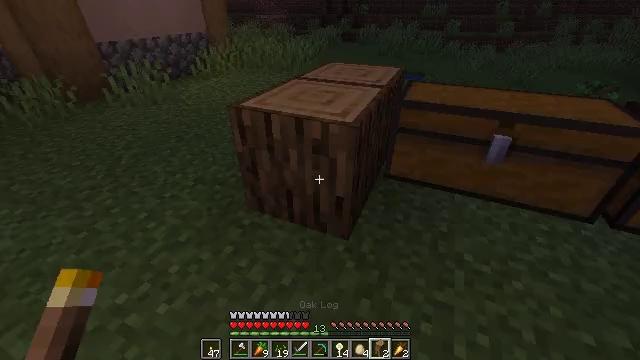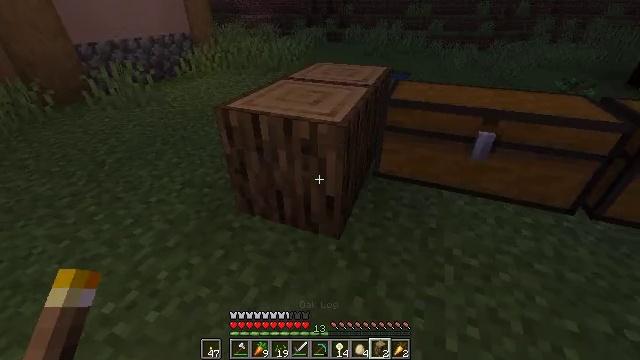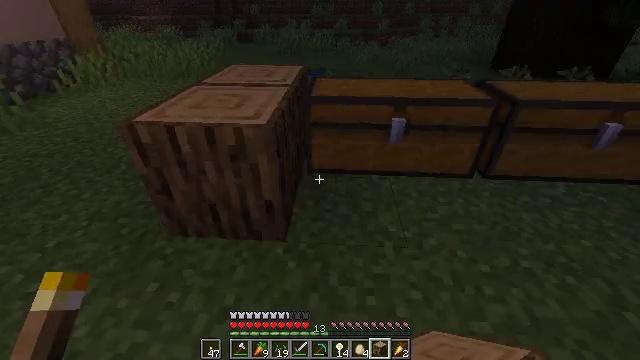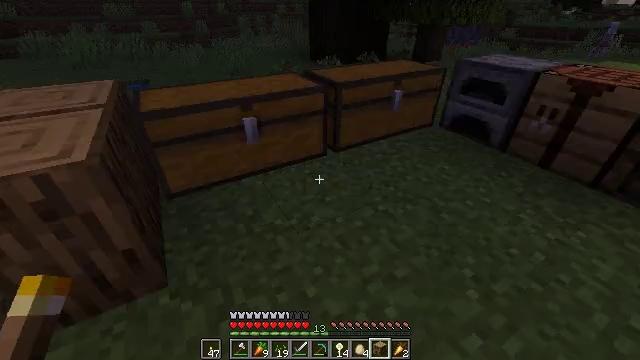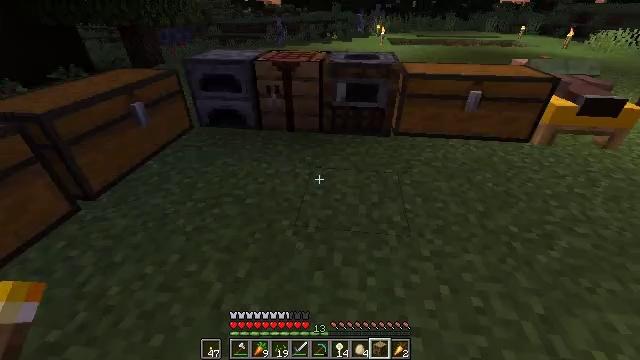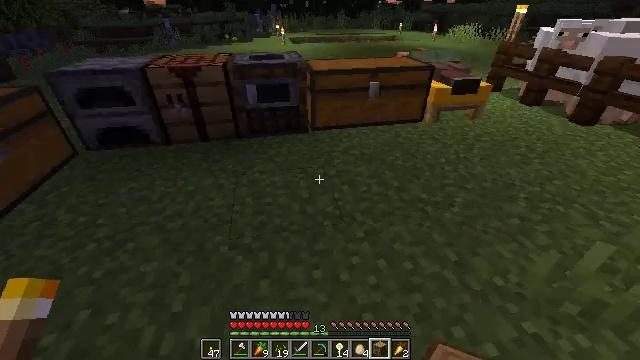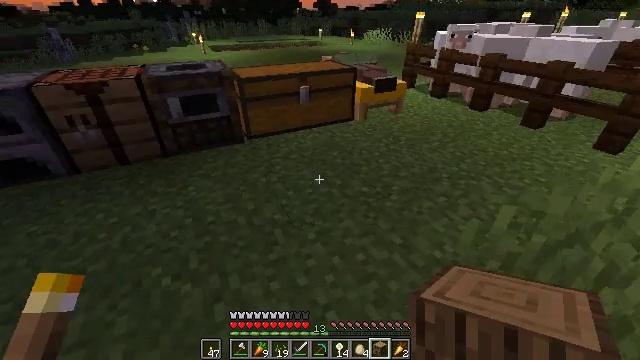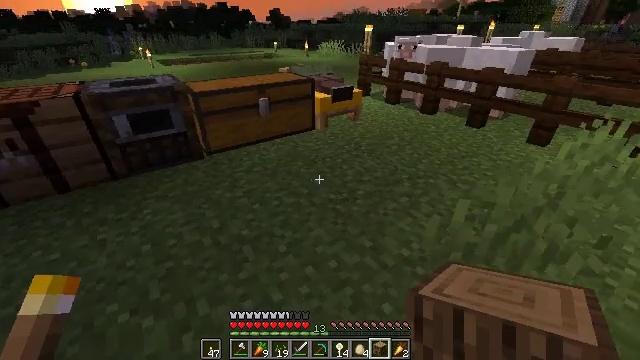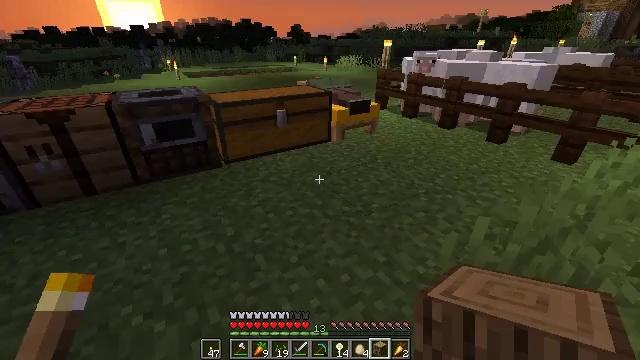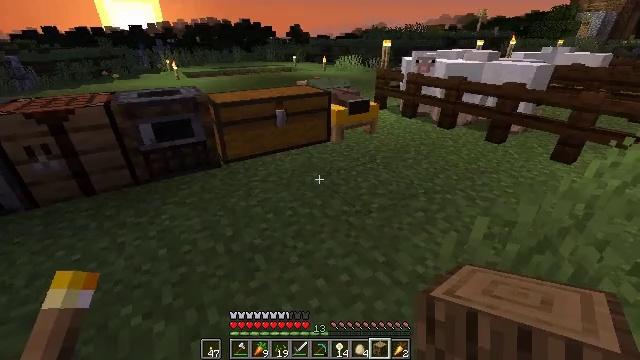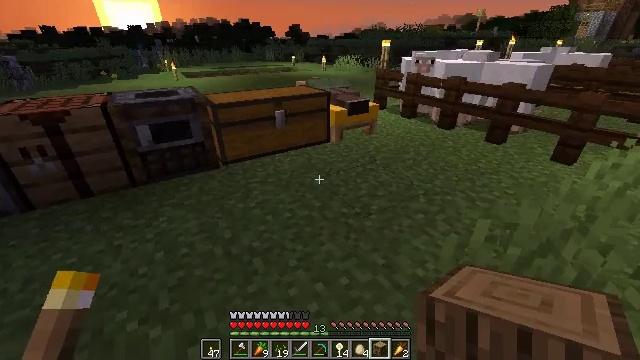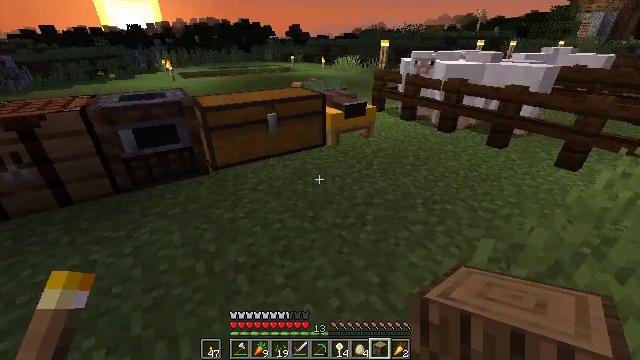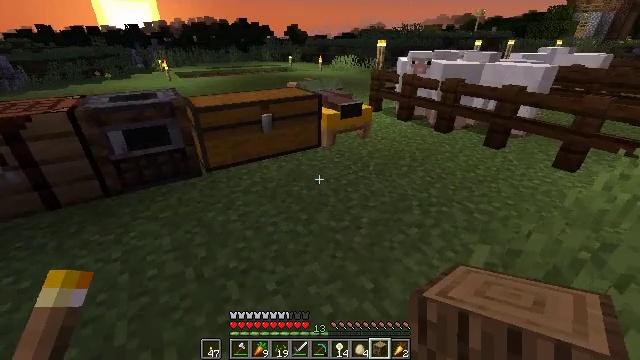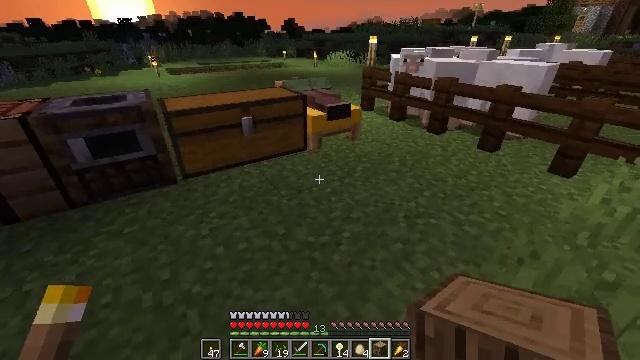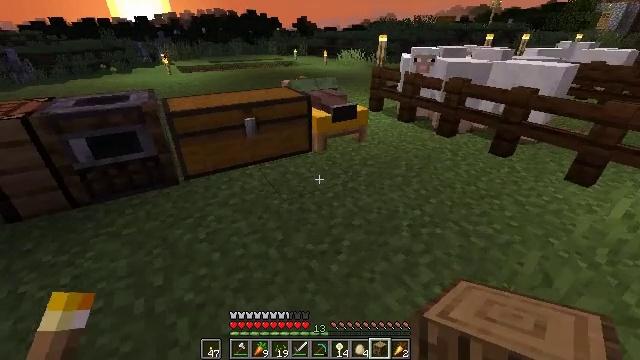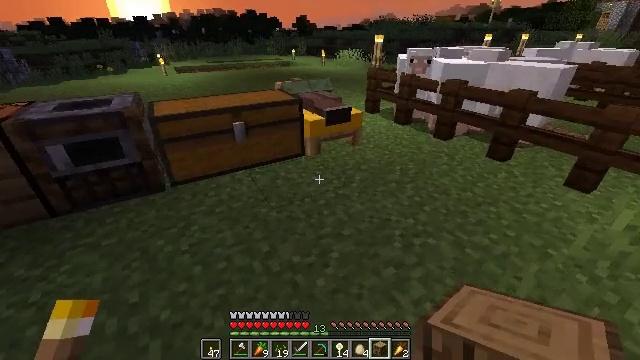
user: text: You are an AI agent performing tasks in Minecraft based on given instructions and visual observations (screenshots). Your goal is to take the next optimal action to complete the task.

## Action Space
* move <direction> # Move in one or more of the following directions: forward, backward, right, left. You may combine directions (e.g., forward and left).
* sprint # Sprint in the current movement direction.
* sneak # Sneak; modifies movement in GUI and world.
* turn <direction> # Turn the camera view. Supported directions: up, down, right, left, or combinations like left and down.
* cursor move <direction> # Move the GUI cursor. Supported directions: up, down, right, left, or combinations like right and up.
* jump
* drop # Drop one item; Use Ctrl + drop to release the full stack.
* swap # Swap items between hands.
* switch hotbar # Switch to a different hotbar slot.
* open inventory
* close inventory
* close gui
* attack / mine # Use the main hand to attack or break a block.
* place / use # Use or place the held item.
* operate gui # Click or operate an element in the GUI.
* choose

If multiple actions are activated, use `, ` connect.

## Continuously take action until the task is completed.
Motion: motion action
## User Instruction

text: Remove the yellow bed.
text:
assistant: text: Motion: turn right
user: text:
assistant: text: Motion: turn right
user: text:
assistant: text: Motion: turn right
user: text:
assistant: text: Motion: turn right
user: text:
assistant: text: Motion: turn right
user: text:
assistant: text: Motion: turn right and up
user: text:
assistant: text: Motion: turn right and up
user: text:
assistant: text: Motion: turn left and up
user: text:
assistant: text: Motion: no_op
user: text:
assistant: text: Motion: move forward
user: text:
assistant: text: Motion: move forward and move right
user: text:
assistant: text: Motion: move forward and move right
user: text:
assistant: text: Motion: move forward and move right
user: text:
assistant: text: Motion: move forward and move right, turn left
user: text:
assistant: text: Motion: move forward and move right
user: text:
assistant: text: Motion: move forward and move right, turn left
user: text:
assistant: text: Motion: move forward and move right, turn left
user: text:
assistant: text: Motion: move forward and move right, turn left and down
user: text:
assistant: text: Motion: move forward and move right, turn left and down
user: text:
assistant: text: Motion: move forward and move right, turn left and down
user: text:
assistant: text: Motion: move forward and move right
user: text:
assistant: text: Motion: move forward and move right, turn left
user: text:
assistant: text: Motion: move forward, turn left
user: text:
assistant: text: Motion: move forward, turn left and down
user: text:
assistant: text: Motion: move forward
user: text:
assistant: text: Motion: move forward
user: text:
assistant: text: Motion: no_op
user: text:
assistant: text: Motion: no_op
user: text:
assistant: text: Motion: no_op
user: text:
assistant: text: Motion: no_op